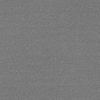
Atmospheric dust classification: dusty